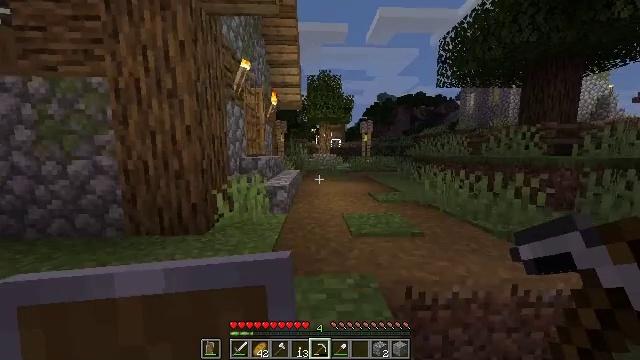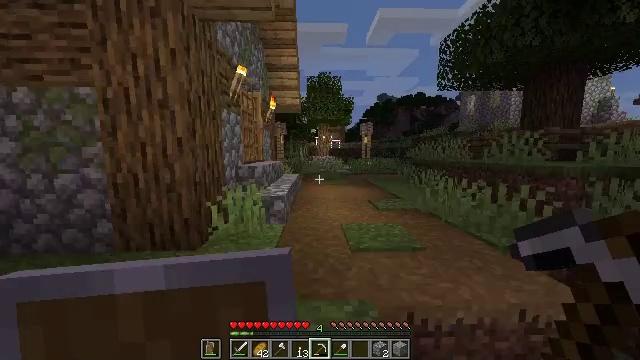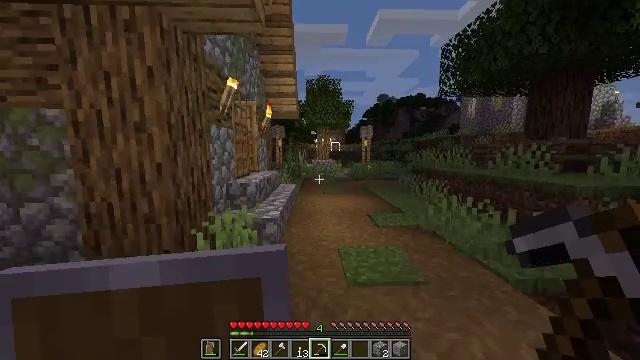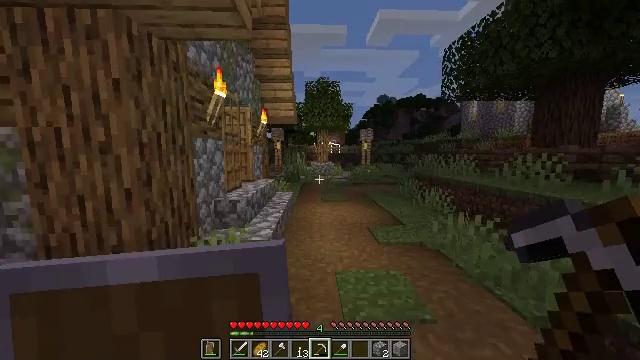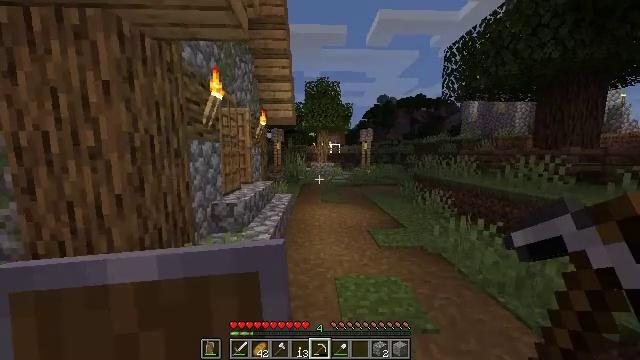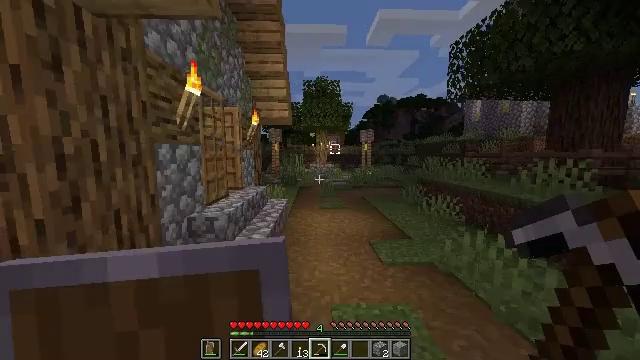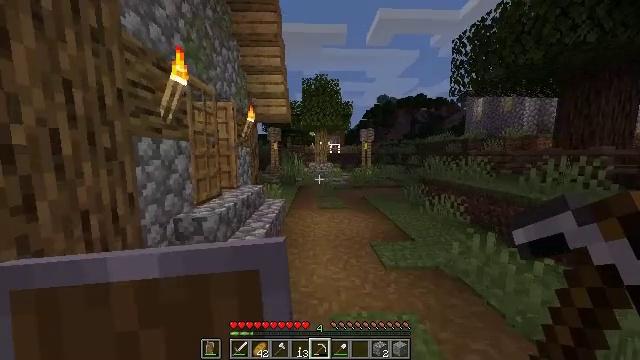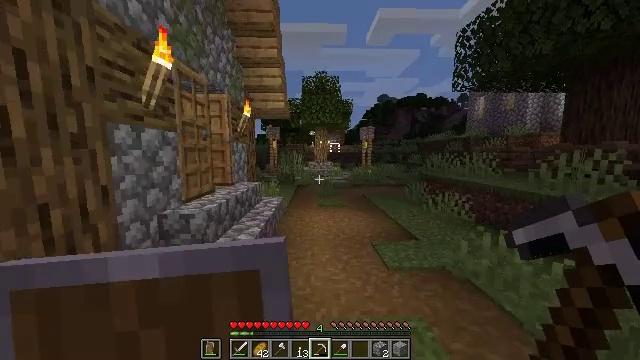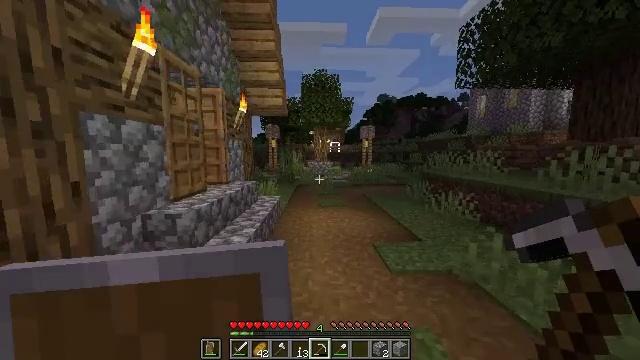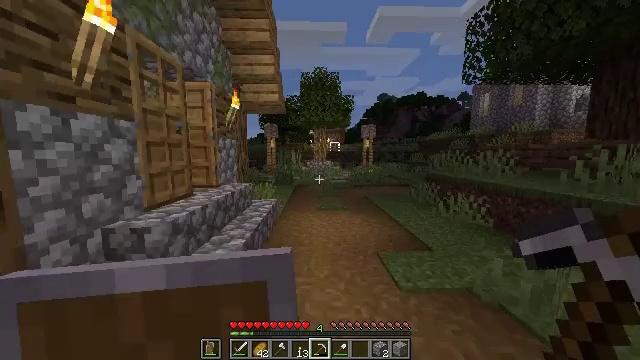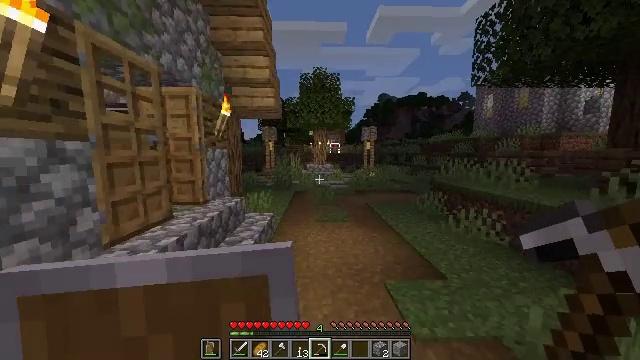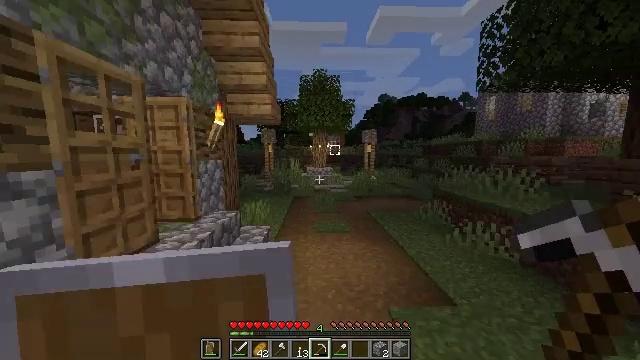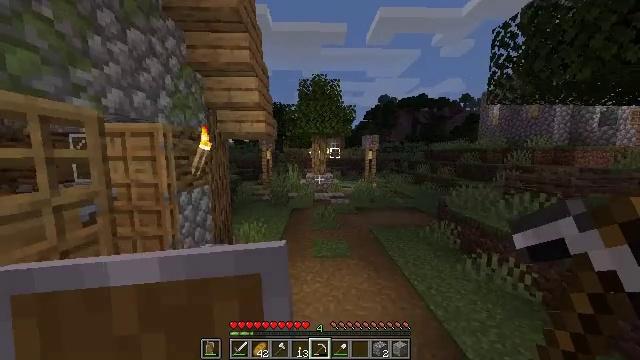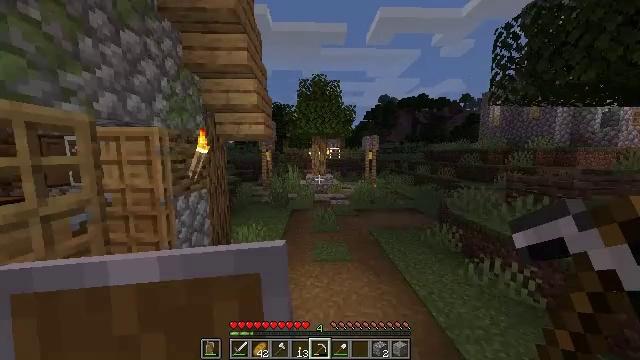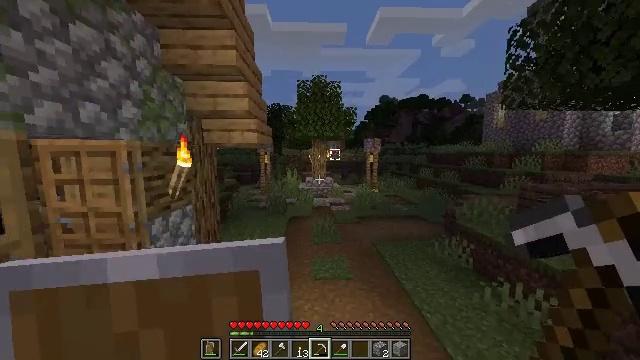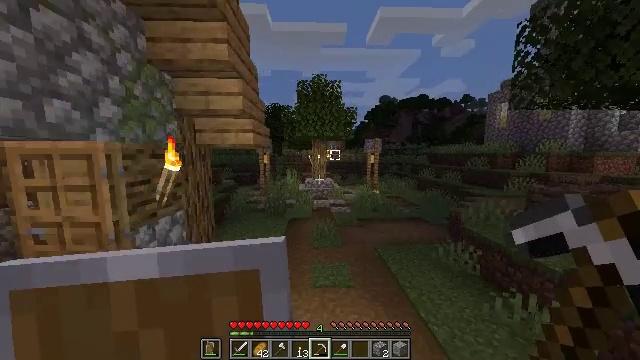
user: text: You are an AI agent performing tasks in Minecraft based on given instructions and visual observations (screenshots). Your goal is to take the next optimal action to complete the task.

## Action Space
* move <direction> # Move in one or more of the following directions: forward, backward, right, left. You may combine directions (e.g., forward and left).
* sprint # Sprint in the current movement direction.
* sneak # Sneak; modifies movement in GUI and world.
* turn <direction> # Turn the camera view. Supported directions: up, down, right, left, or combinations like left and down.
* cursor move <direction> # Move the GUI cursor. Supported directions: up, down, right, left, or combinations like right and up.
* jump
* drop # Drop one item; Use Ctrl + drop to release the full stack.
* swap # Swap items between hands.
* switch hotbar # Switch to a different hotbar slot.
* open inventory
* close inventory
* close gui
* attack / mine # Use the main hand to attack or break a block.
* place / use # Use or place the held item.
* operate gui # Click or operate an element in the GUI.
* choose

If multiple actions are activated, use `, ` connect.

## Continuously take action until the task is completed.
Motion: motion action
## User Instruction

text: Destroy the oak door to retrieve it.
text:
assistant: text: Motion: move forward, sprint, jump
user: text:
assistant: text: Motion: move forward, sprint, jump
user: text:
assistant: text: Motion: move forward, sprint, jump
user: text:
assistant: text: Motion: move forward, sprint, jump
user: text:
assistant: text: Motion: move forward, sprint
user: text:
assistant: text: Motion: move forward, sprint
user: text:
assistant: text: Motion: move forward, sprint
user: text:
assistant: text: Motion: move forward, sprint
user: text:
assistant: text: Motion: move forward, sprint
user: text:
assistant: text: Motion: move forward, sprint, jump
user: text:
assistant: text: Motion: move forward, sprint, jump
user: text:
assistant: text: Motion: move forward, sprint, jump
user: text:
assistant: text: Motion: move forward, sprint, jump
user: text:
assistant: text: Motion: move forward, sprint, jump
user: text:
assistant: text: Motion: move forward, sprint
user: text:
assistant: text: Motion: move forward, sprint
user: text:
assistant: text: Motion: move forward, sprint
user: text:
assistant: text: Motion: move forward, sprint
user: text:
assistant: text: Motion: move forward, sprint
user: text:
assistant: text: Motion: move forward, sprint
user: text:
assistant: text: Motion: move forward, sprint, turn left
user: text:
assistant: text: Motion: move forward, sprint, turn left
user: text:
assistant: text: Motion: move forward, sprint
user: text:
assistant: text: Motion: move forward, sprint
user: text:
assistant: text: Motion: move forward and move right, sprint, turn left
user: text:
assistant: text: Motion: move forward and move right, sprint, turn left
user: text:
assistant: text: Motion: move forward and move right, sprint, turn left
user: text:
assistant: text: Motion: move forward and move right, sprint, turn left
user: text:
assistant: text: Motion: move forward and move right, sprint
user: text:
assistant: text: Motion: move forward and move right, sprint